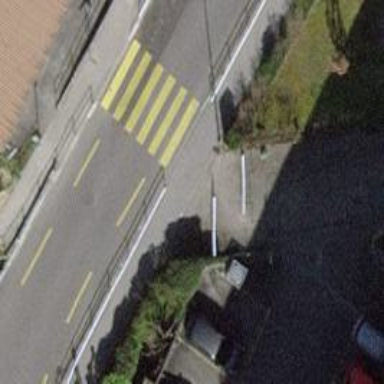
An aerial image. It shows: Double cycle barrier.